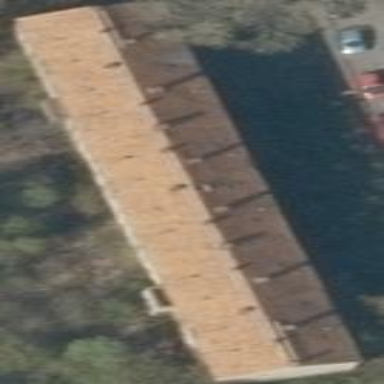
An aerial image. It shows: Gabled roof apartments building.